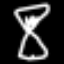
Label: hourglass